Platform: macOS
Application: Chrome
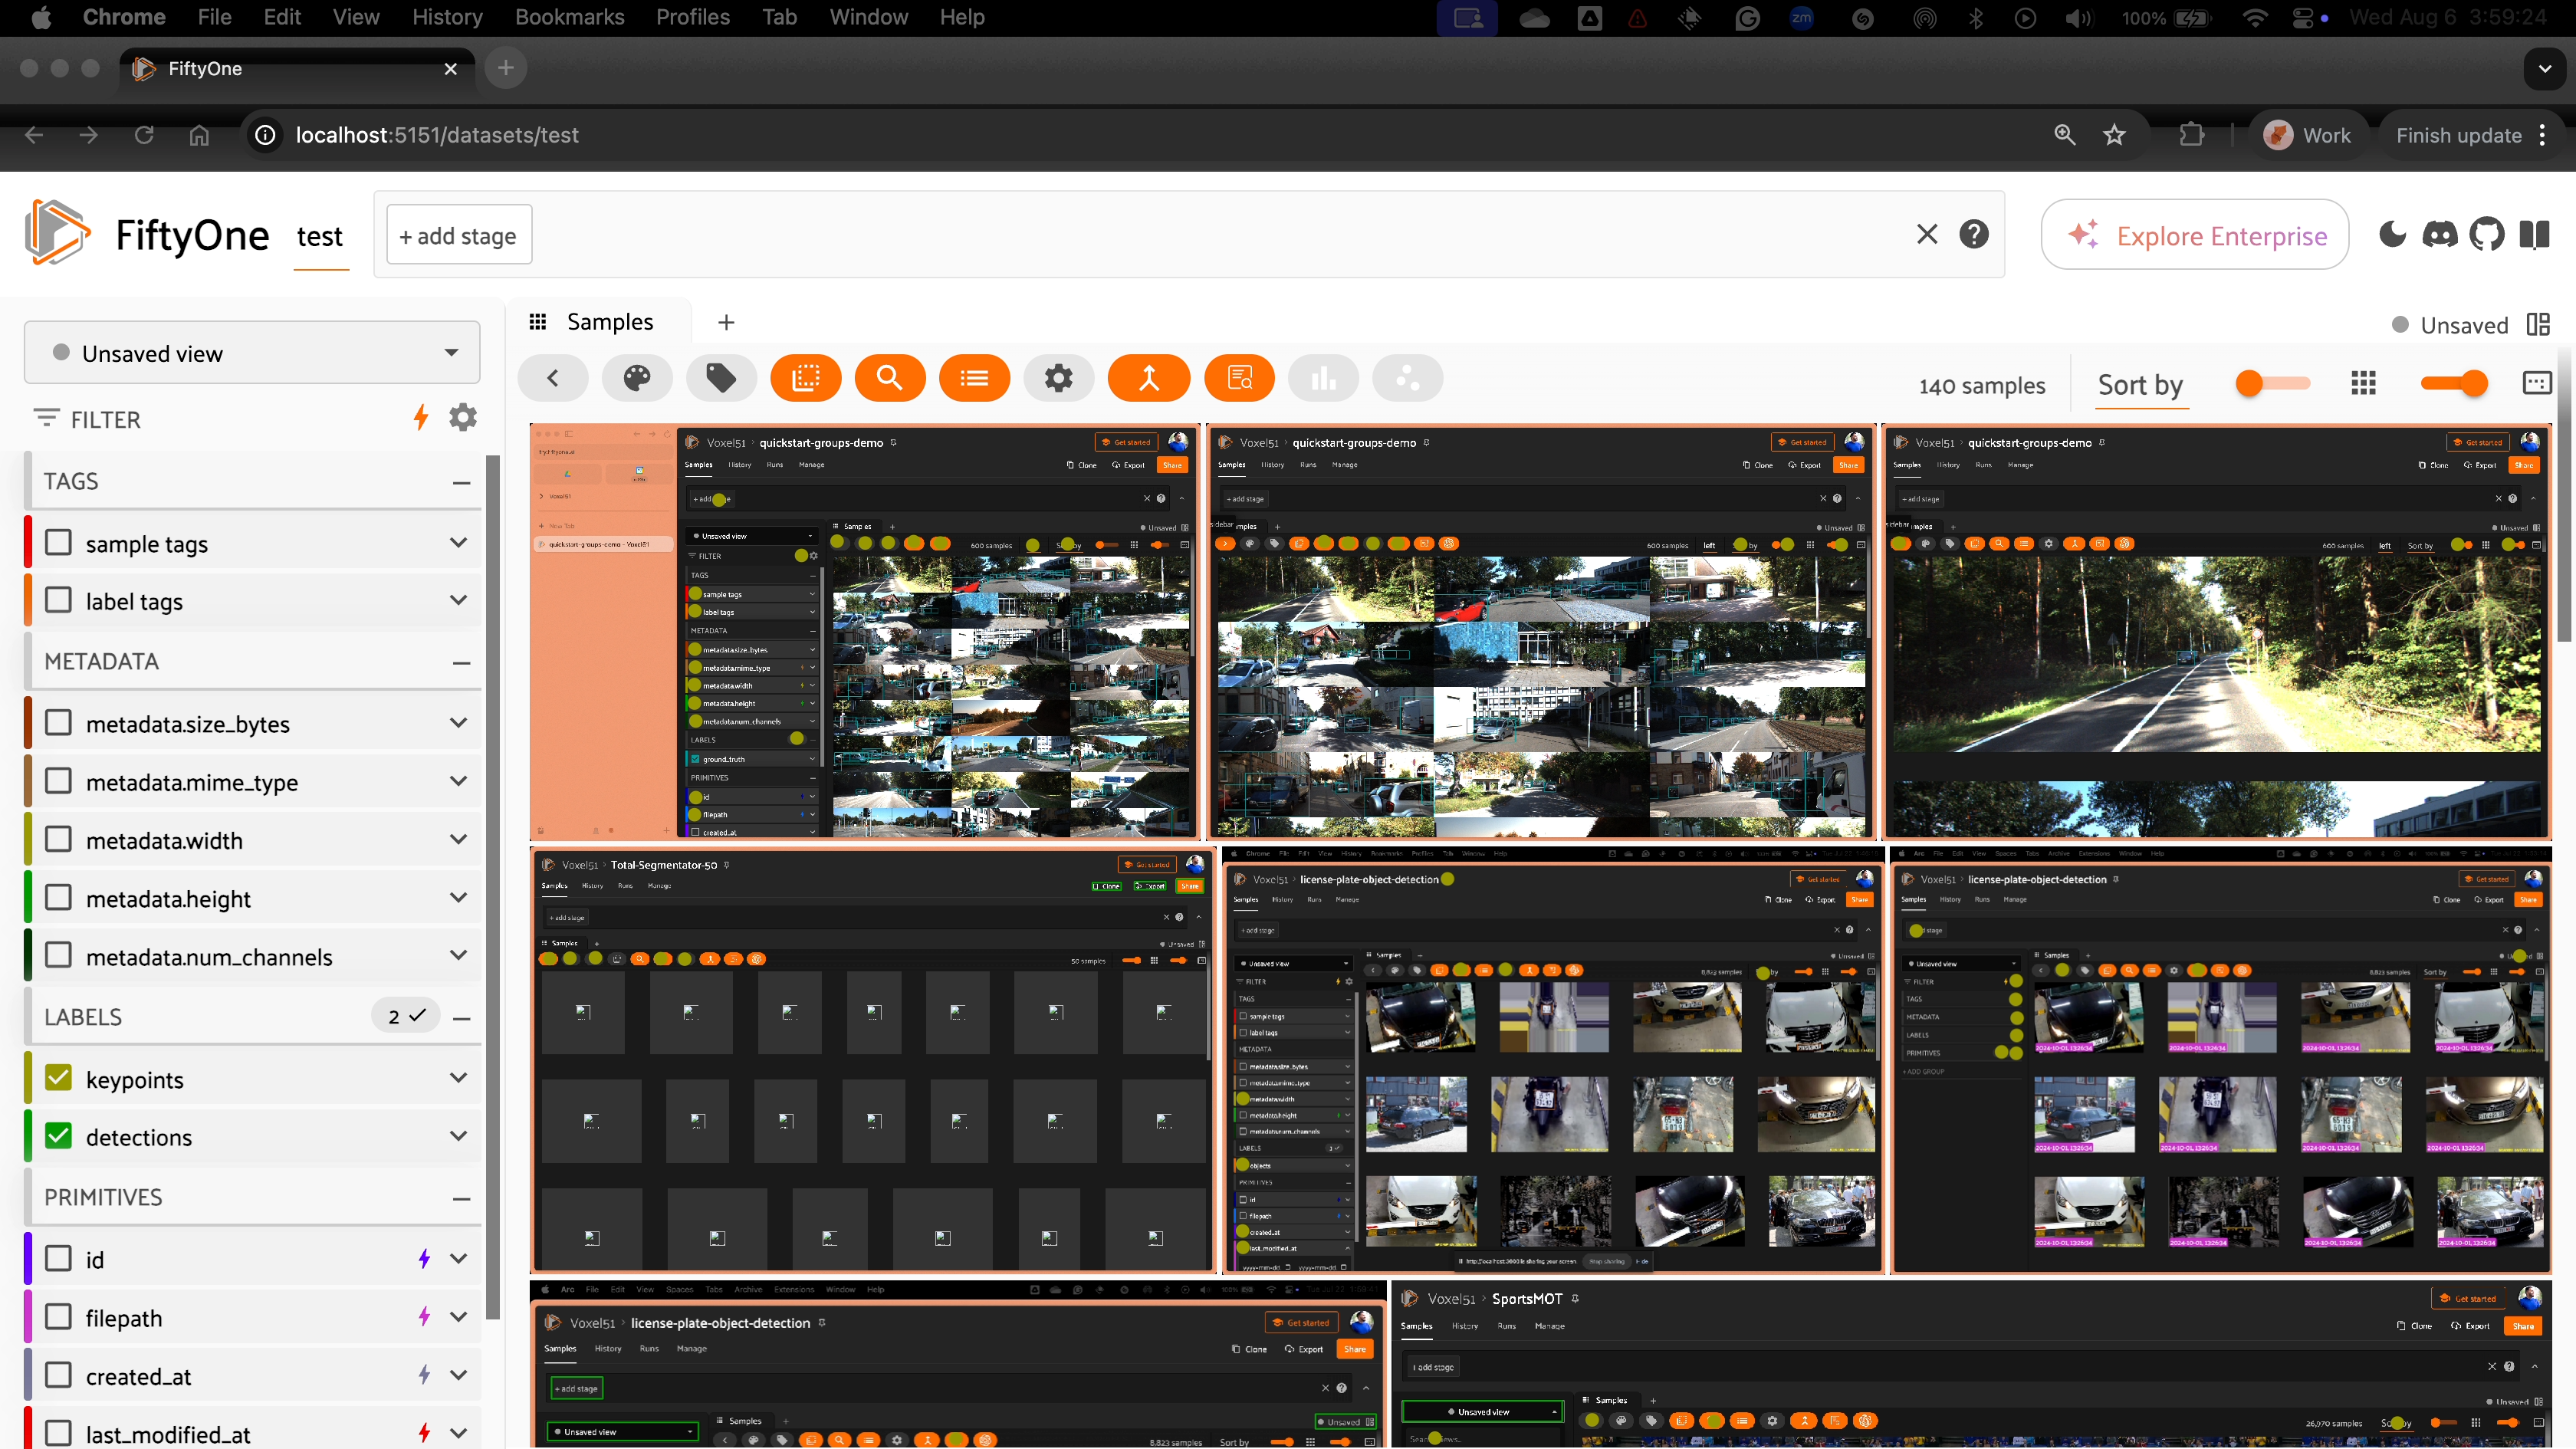
task_description: Minimize the labels group in the sidebar
action_type: click
element_info: Icon
steps_since_start: 1